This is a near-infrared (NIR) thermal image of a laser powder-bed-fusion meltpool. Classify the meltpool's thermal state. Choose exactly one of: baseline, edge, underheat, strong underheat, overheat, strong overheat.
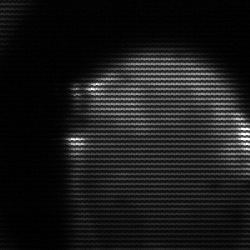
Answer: edge